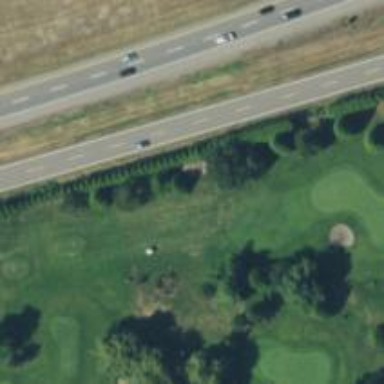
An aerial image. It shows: Rough grassy area used for golf.